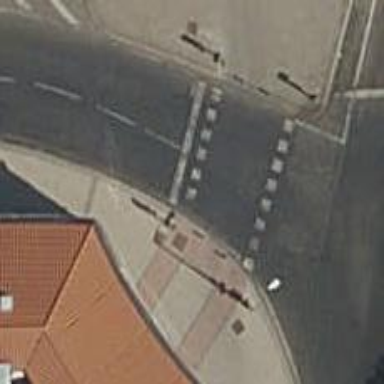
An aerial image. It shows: Road crossing with traffic signals.